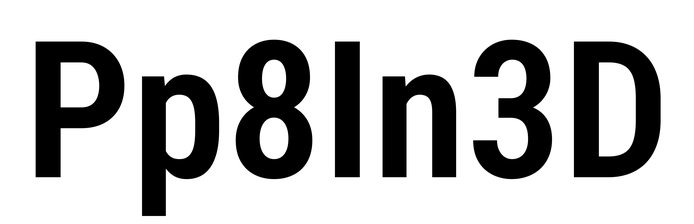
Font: Roboto_Condensed_SemiBold